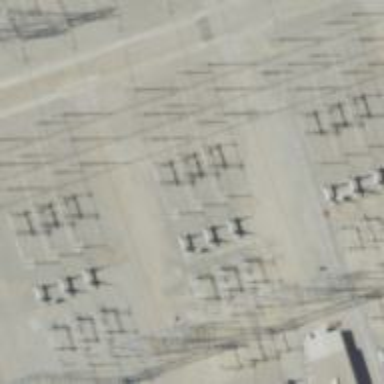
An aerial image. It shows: Switch used for power control.